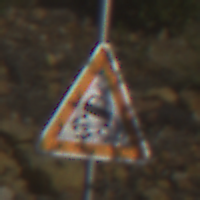
Verkehrszeichen: SchleuderOderRutschgefahr
Umgebung: Outdoor, RoadRail
Tageszeit: MorningAfternoon
Wetter: PartlyCloudy
Licht: Natural
Jahreszeit: NotSpecified
Kontrast: HighContrast